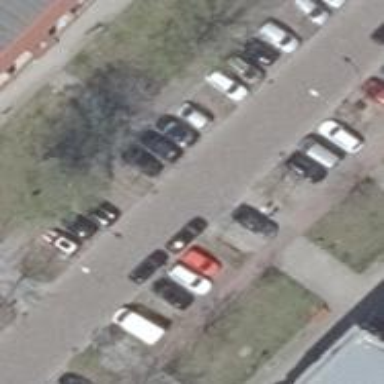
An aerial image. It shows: Tertiary road with diagonal street-side parking lanes on both sides.